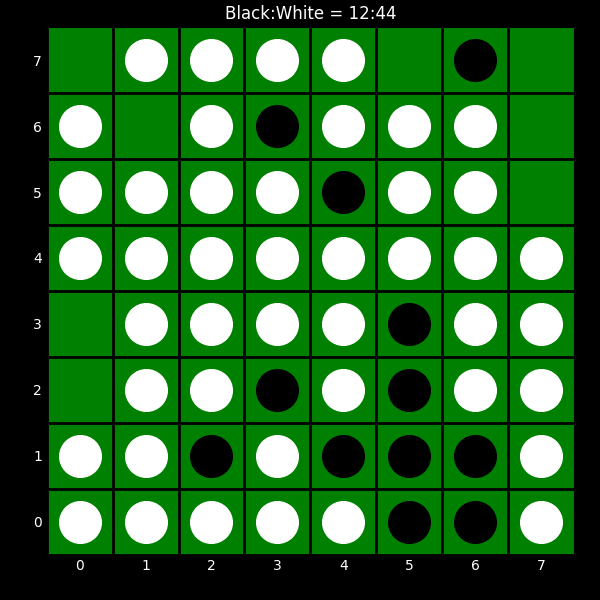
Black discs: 12
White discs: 44